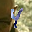
Label: 4